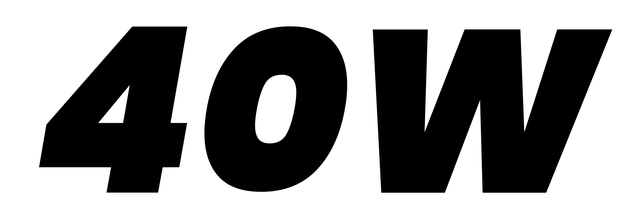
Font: Poppins-BlackItalic